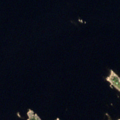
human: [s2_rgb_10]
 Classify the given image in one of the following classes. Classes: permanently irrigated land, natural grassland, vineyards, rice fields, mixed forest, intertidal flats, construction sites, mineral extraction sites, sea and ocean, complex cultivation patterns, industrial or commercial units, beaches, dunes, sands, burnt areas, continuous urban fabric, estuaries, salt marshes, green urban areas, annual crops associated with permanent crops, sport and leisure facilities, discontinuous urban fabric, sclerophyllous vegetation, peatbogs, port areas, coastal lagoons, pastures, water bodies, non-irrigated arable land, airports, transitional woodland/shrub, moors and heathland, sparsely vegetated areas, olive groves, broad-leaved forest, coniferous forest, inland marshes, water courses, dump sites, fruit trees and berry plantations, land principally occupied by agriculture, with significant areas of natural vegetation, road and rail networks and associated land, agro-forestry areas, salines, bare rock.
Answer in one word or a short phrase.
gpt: sea and ocean